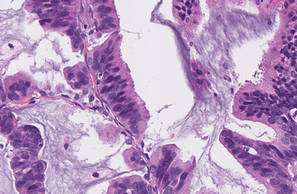
Tumor epithelial tissue: yes
Tumor-associated stroma tissue: no
Normal tissue: no